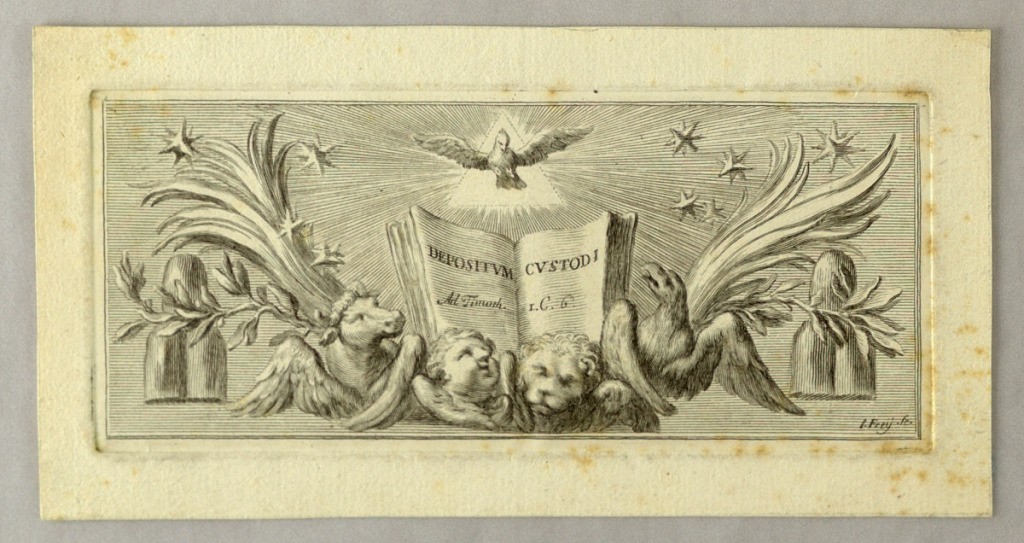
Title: Vignette Referring to the Bible
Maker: Jakob Frey, Swiss, active Italy, 1681 - 1752
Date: ca. 1715
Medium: Engraving with etching on paper
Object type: Print
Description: An opened book with the lettering: "DEPOSITVM CVSTODI / Ad Timoth I. C. 6" rises over the symbols of the Evangelists and is flanked by palm and laurel boughs. Over it the Dove before a triangle. Rays, stars. Laterally are shown the triple mounts and the stars of the coat of arms of Pope Clement XI (1700-1721).